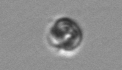
Label: Dinophyceae